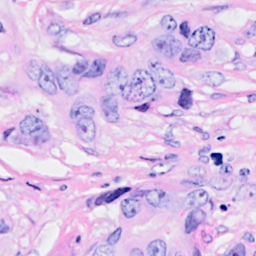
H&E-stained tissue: Breast